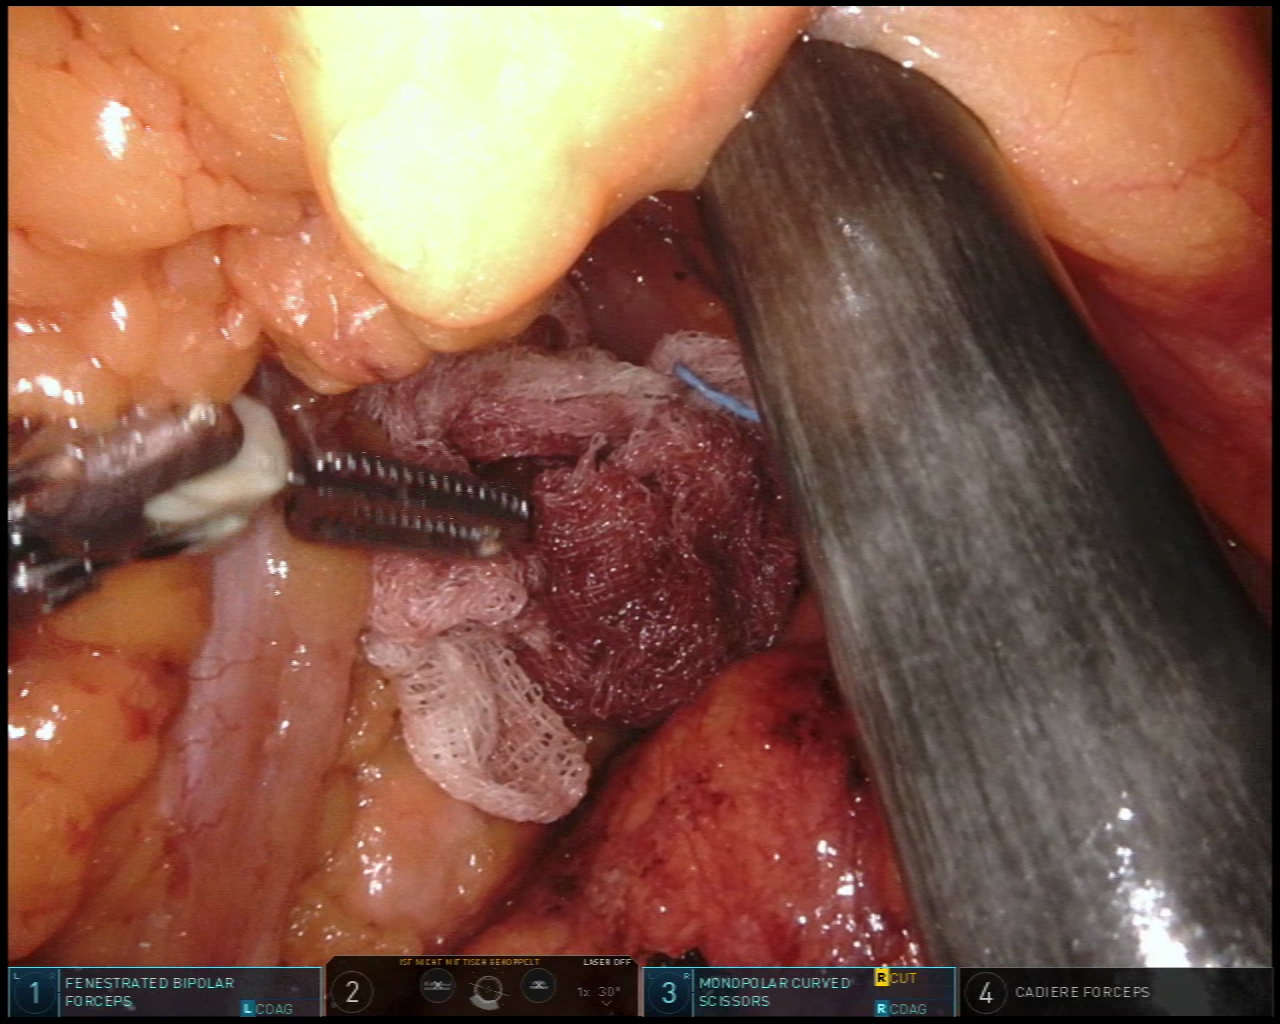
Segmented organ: pancreas
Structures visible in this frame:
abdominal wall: no
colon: yes
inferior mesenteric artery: no
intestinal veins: no
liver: no
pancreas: yes
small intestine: no
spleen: no
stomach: no
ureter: no
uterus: no
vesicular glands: no